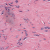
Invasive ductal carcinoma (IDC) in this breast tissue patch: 1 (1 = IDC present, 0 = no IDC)